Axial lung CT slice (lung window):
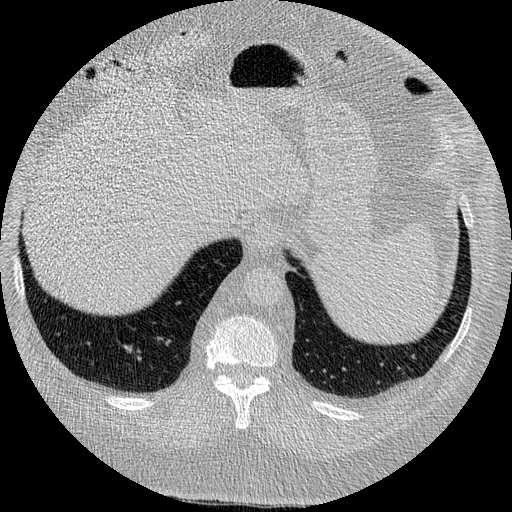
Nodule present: no